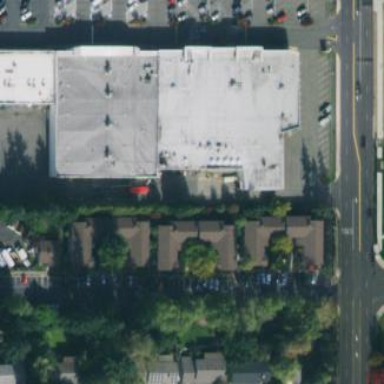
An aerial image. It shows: Supermarket located in building.